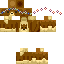
A female animal skin with medium skin, wearing brown long hair dressed in a blue robe top and black pants, featuring a closed mouth.